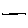
Label: line